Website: bh-photo
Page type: customer-info-address
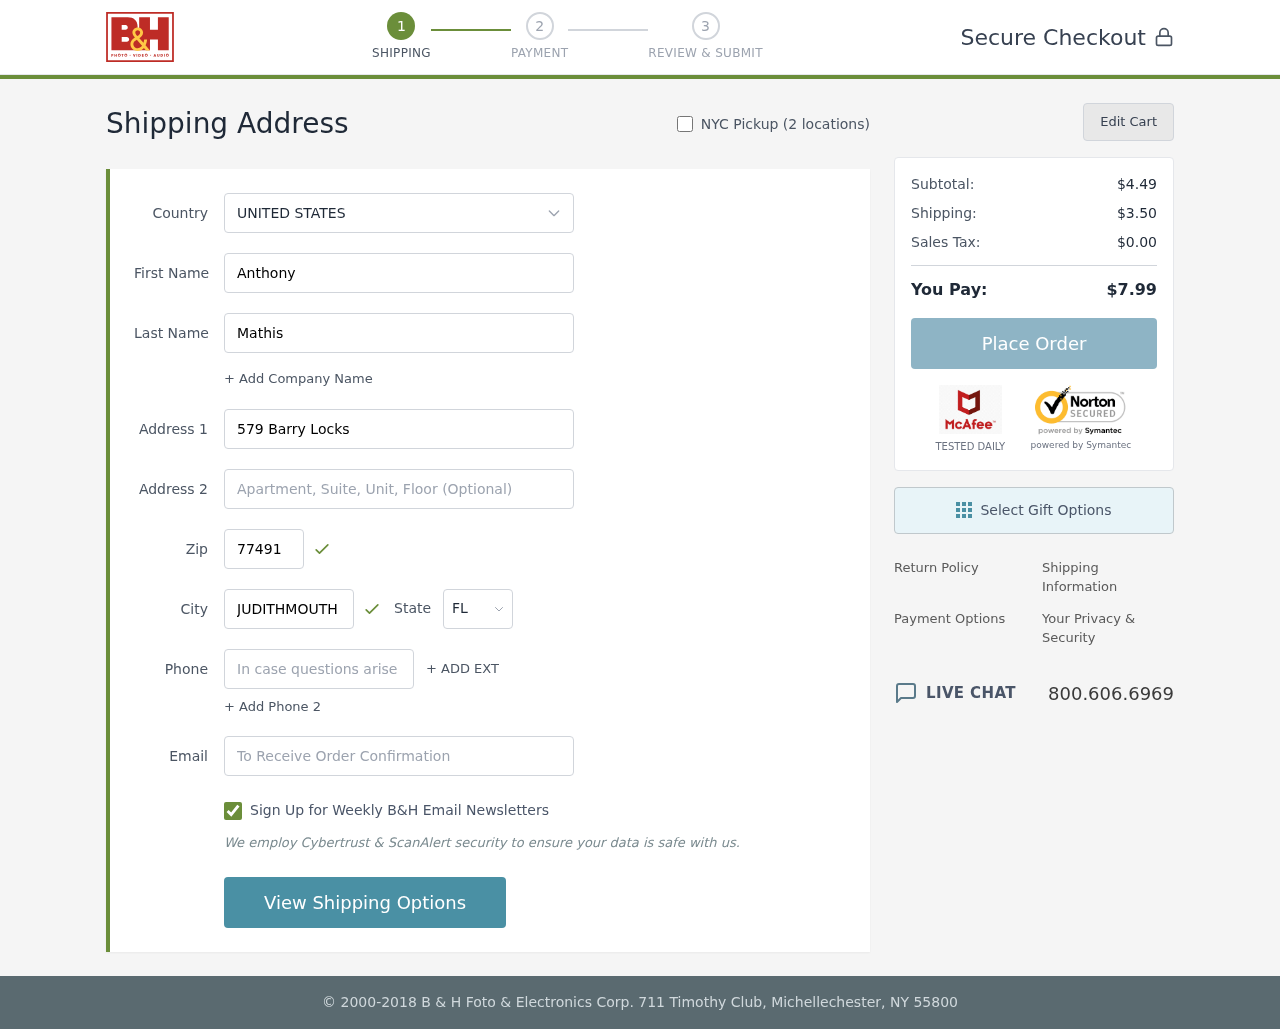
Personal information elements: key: PII_CITY
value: Judithmouth
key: PII_COUNTRY
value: United States
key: PII_EMAIL
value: anthony.mathis@yahoo.com
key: PII_FIRSTNAME
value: Anthony
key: PII_LASTNAME
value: Mathis
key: PII_PHONE
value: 7306739128
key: PII_POSTCODE
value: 77491
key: PII_STATE_ABBR
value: FL
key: PII_STREET
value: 579 Barry Locks
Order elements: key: ORDER_SUBTOTAL
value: $4.49
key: ORDER_SHIPPING_COST
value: $3.50
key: ORDER_TAX
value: $0.00
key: ORDER_TOTAL
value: $7.99